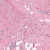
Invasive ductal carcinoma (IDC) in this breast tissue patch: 0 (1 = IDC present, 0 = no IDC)